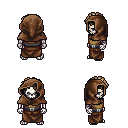
a pixel art fantasy rpg character, male body template, skeleton, leather chest armor, robe skirt, white blonde curly afro hairstyle, cloth hood, four views (front, back, left, right), 2x2 character sprite sheet, small pixel art, hard edges, no anti-aliasing